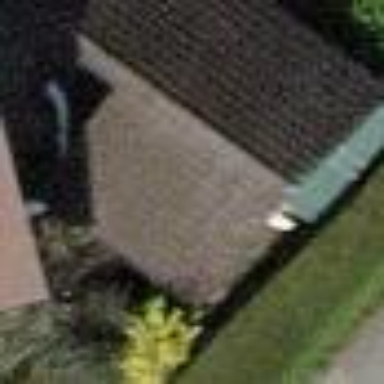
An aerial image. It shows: Garage.